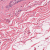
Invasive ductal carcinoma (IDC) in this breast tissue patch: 0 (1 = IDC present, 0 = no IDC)